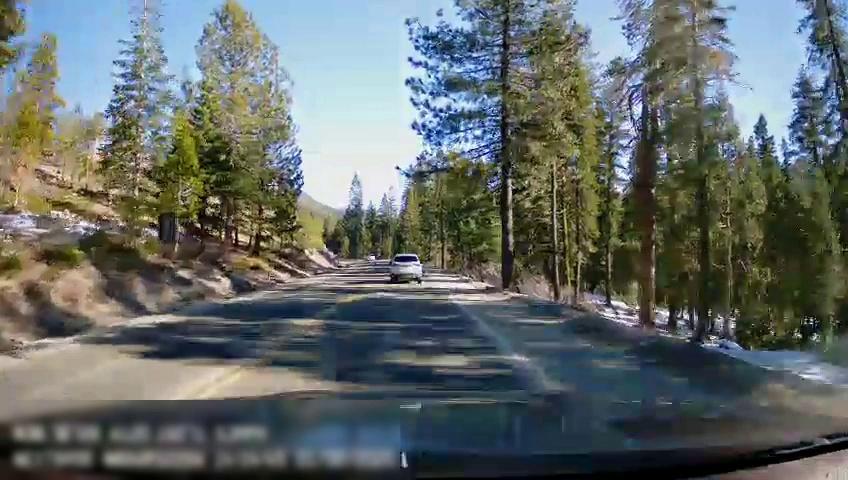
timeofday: Day
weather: Sunny
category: Drivable Space
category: Vehicles | SUV
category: Lanes | Current Lane